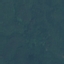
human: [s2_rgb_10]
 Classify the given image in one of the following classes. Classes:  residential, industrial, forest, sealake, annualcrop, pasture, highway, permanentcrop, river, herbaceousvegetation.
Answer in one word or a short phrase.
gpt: Forest